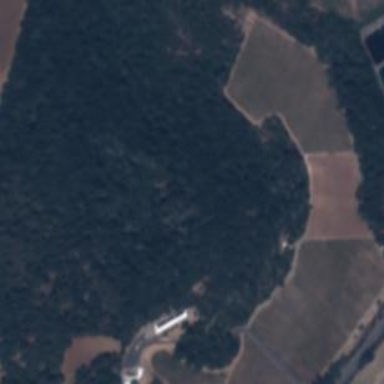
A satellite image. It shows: Vineyard growing wine grapes.